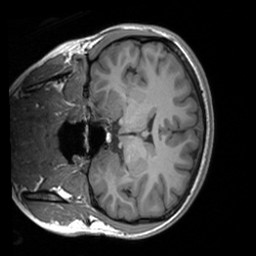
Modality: T1w
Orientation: coronal
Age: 19
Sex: female
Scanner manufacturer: siemens
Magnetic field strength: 3 T
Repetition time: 1.9 s
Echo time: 0.00226 s